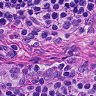
Metastatic tissue present: no